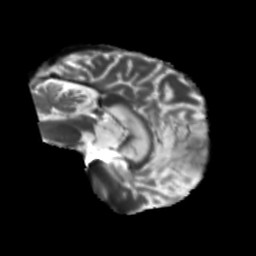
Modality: T2w
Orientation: sagittal
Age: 58
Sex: male
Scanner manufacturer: siemens
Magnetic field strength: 3 T
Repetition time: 5.47 s
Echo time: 0.0854 s